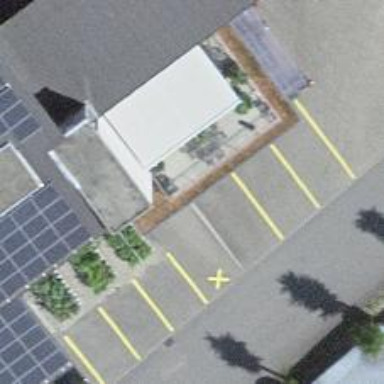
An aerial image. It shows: Garden center.